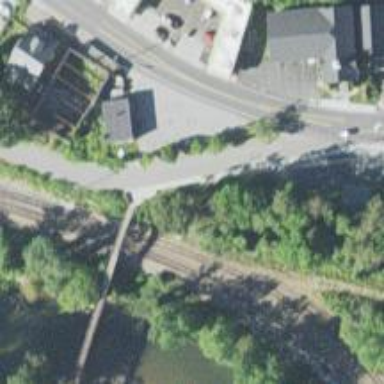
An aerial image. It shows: Historical bridge at railway crossing.